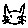
Label: cat